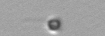
Label: nanoplankton_mix